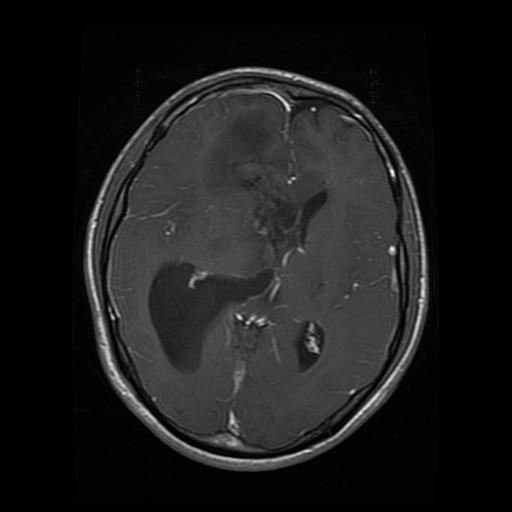
Label: glioma